Aerial crown-view tile of a tropical tree (Barro Colorado Island, Panama), acquired 20250818:
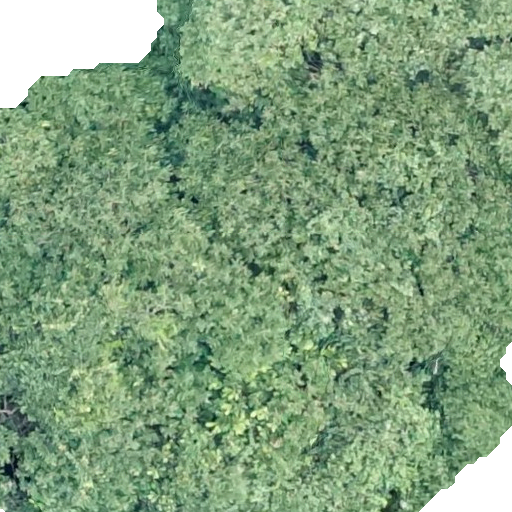
Species: Dipteryx oleifera
GBIF accepted scientific name: Dipteryx oleifera
Crown area: 538.567 m²